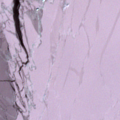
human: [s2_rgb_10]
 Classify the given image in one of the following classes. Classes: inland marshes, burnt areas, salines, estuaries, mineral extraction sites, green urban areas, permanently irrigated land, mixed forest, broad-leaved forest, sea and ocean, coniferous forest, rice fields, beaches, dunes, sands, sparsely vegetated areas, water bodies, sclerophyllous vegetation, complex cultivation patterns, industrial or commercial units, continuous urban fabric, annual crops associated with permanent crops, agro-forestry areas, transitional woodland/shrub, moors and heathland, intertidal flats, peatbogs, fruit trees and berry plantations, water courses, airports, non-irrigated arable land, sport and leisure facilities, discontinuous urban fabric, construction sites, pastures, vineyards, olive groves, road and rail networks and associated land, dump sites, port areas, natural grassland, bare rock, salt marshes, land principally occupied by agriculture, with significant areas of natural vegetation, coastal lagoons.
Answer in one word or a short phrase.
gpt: sea and ocean